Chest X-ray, PA view. Patient: 59 years old, sex M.
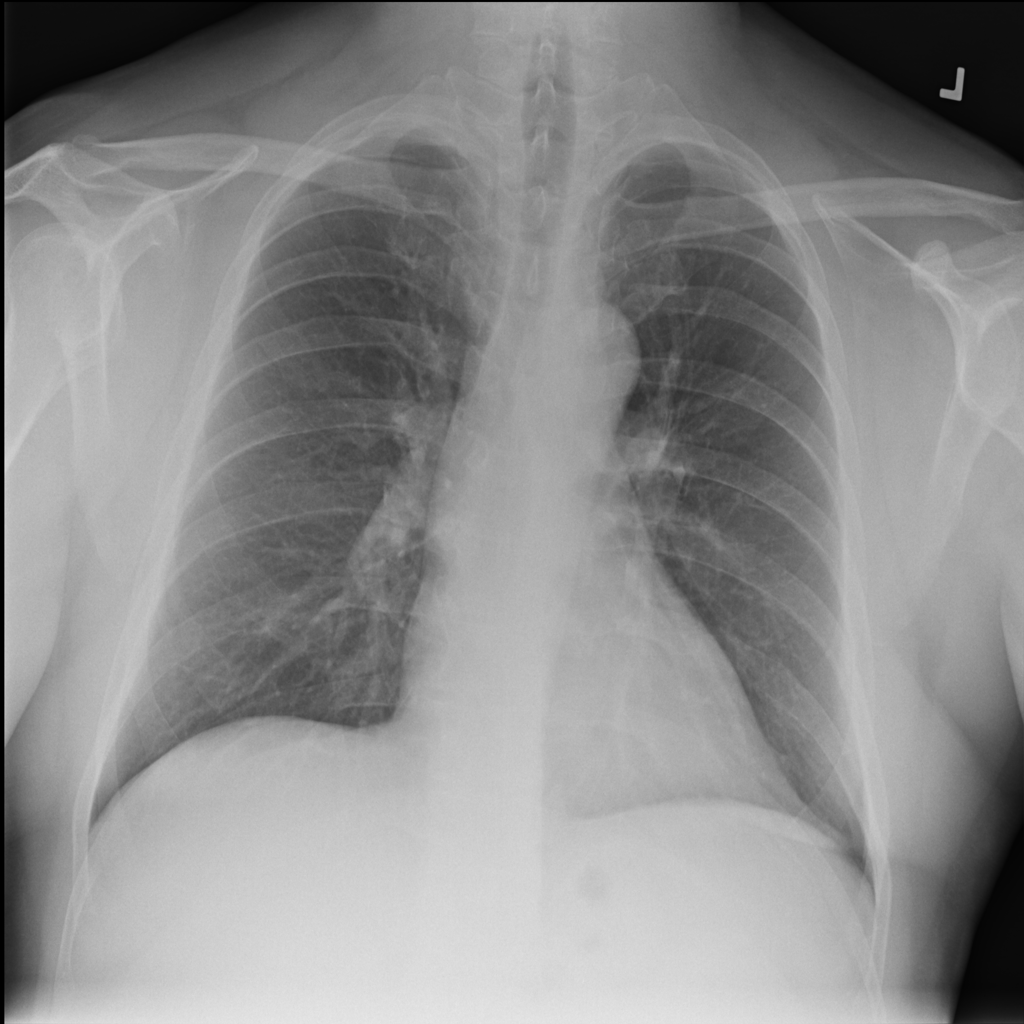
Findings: No Finding